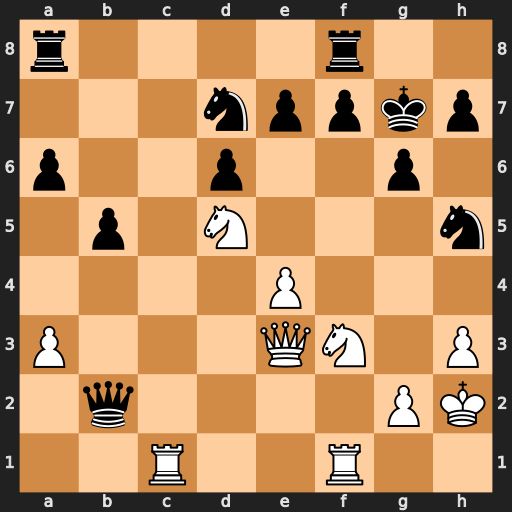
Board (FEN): r4r2/3nppkp/p2p2p1/1p1N3n/4P3/P3QN1P/1q4PK/2R2R2
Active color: w
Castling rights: -
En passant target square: -
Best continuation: Rf2 Qxc1 Qxc1